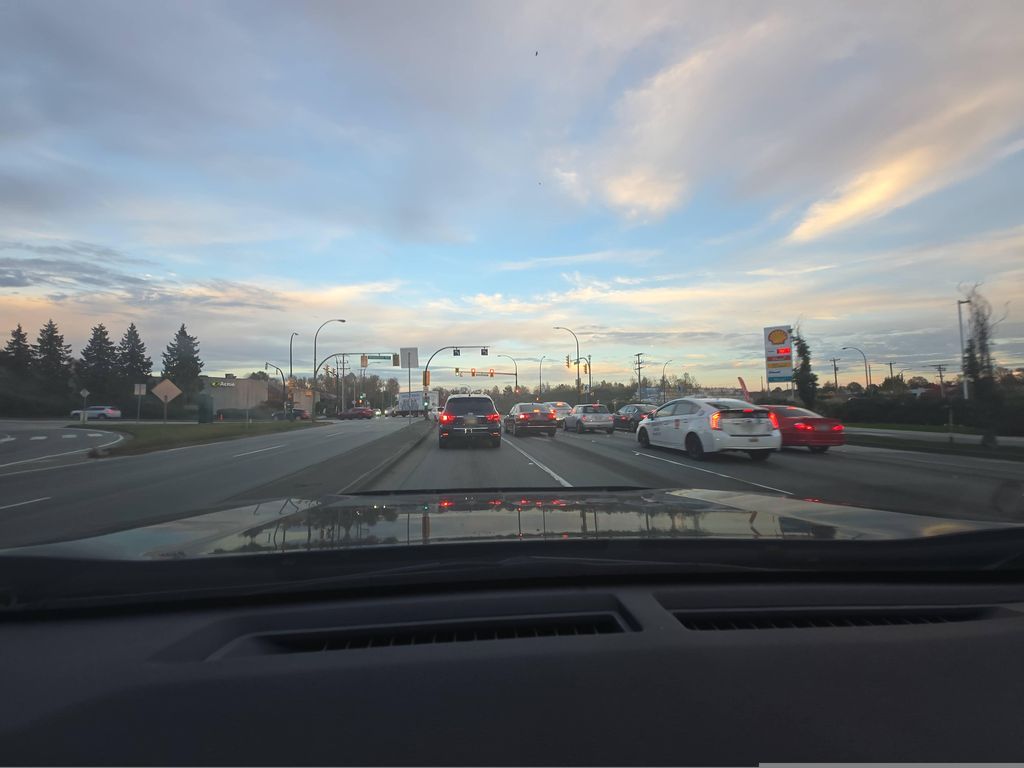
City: vancouver